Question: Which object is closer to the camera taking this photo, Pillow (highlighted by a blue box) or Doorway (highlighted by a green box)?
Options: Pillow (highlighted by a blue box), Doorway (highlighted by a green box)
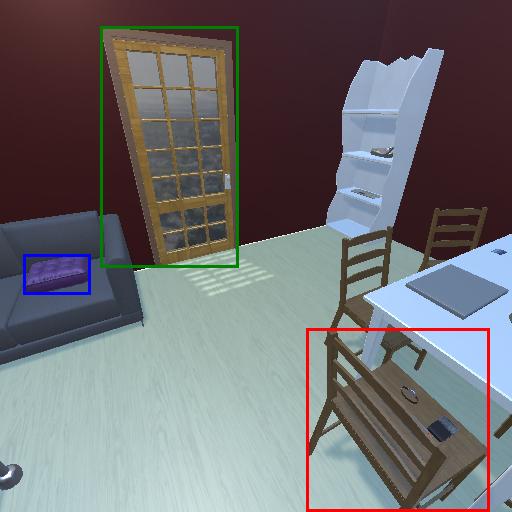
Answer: Pillow (highlighted by a blue box)